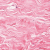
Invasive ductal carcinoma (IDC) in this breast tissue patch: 0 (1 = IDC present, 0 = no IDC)